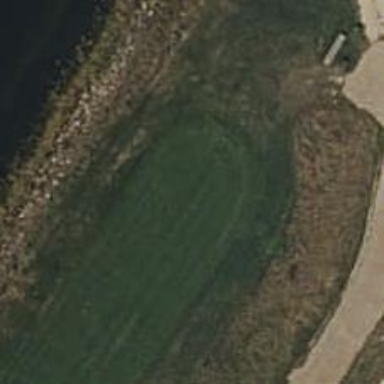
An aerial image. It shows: Golf tee.